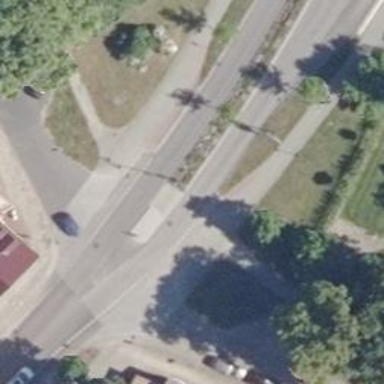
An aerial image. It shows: Uncontrolled crossing with central island on the road.